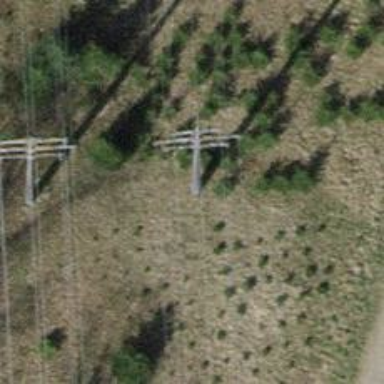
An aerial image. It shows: Power line in the image.